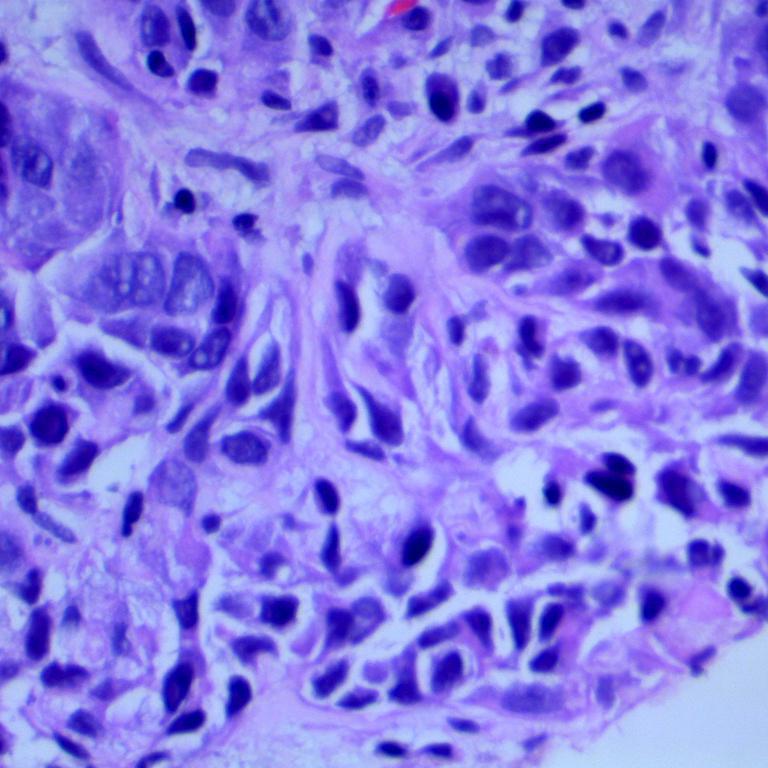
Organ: lung
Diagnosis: adenocarcinomas